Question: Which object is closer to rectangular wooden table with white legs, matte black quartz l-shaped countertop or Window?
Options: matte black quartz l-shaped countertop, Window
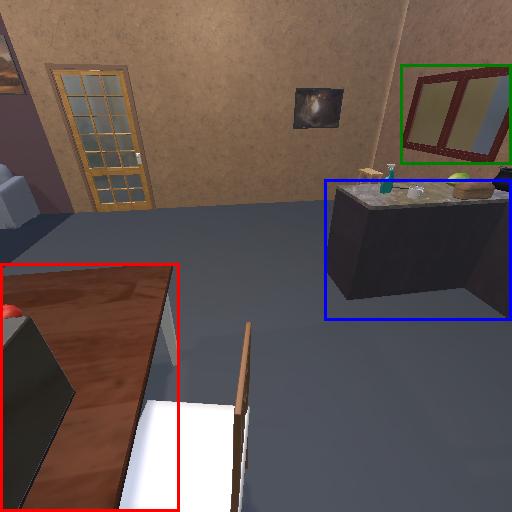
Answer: matte black quartz l-shaped countertop